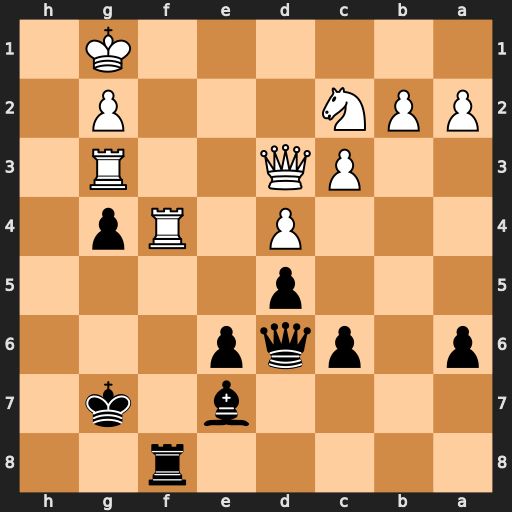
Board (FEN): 5r2/4b1k1/p1pqp3/3p4/3P1Rp1/2PQ2R1/PPN3P1/6K1
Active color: b
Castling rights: -
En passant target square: -
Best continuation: Qxf4 Rxg4+ Qxg4